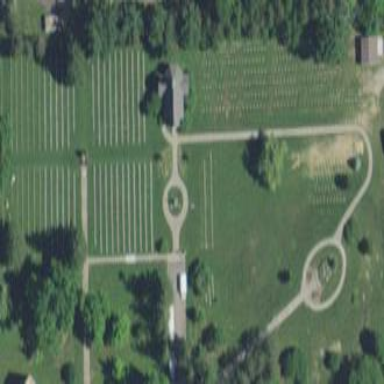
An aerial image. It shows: Cemetery.